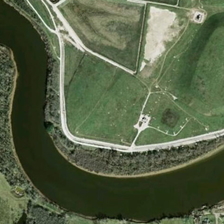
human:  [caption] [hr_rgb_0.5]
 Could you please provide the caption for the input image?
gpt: many green plants are in two sides of a curved dark green river .

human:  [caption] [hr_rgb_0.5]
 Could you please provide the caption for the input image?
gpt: many green plants are in two sides of a curved dark green river .

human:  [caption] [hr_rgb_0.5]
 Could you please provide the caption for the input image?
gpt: many green plants are in two sides of a curved dark green river .

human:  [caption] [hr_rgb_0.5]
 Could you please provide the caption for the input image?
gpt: many green plants are in two sides of a curved dark green river .

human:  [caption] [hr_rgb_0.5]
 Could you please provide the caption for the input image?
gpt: many green plants are in two sides of a curved dark green river .